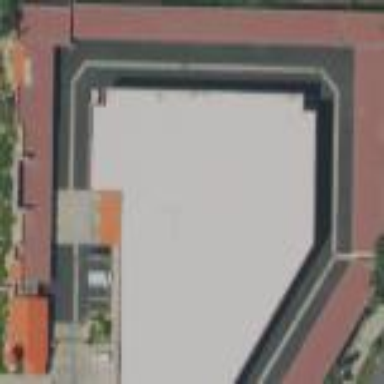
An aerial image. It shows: Warehouse building used for storage rental services.